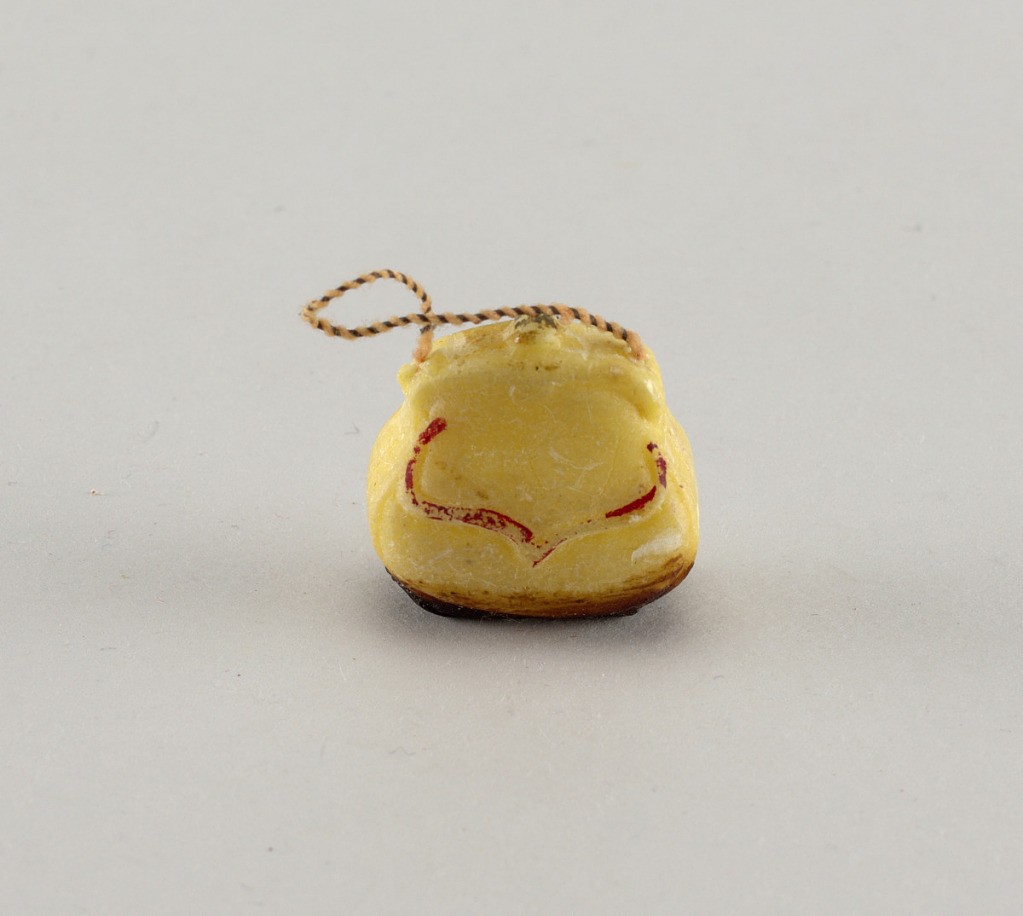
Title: Ornament, Christmas tree
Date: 1850–99
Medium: Sugar
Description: Yellow handbag.